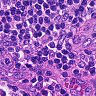
Metastatic tissue present: no